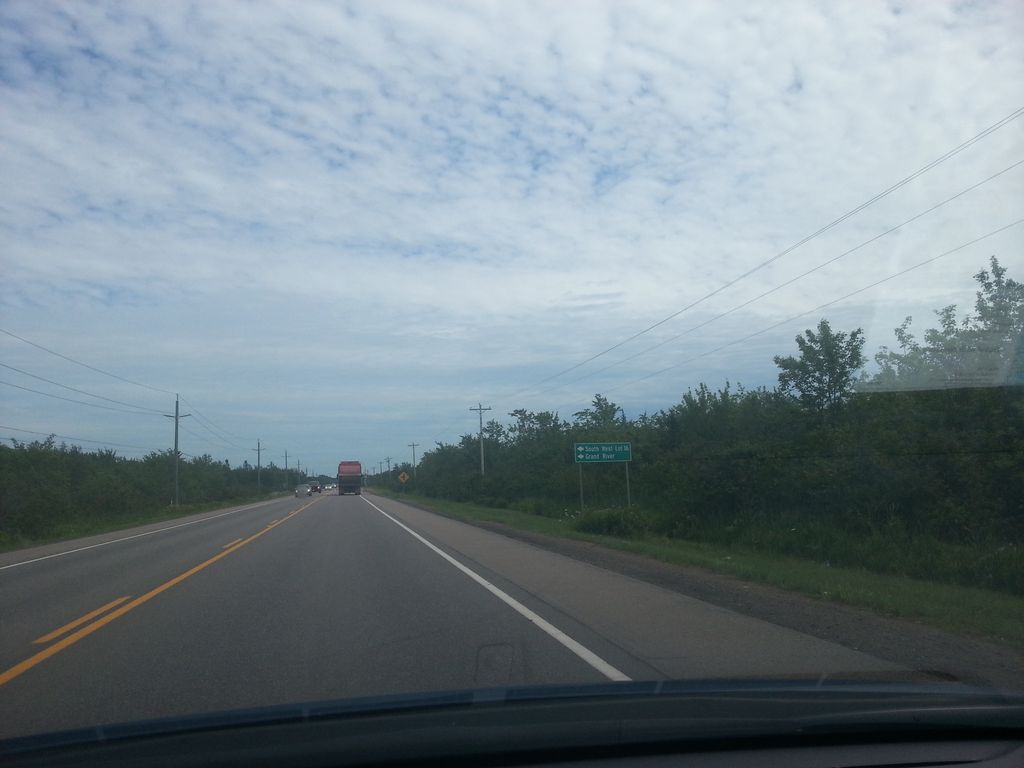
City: charlottetown